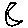
Label: moon